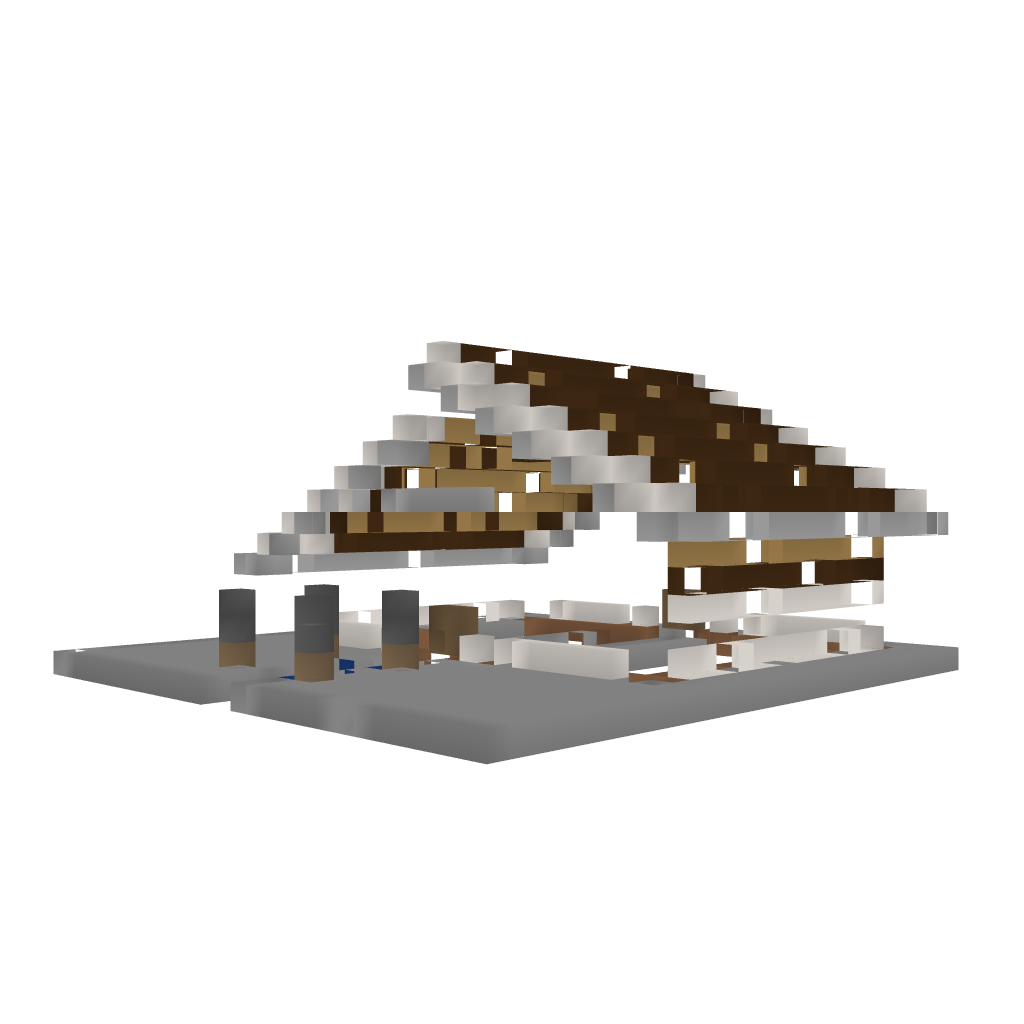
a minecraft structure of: little modern house